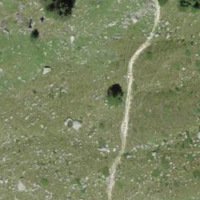
EUNIS habitat code: 23
Species observed at this site:
Lasiocampa quercus
Ajuga pyramidalis